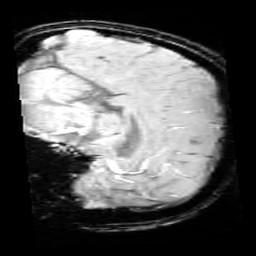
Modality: SWI
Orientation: sagittal
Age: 13
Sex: female
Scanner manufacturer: siemens
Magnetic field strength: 3 T
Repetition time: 0.027 s
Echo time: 0.02 s